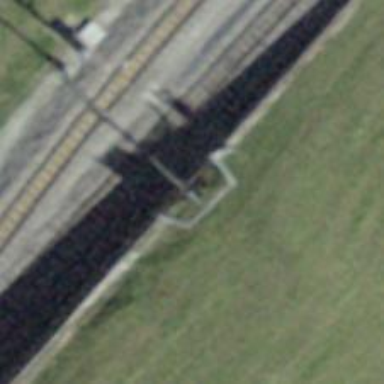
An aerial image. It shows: Railway signal mounted on power catenary mast.